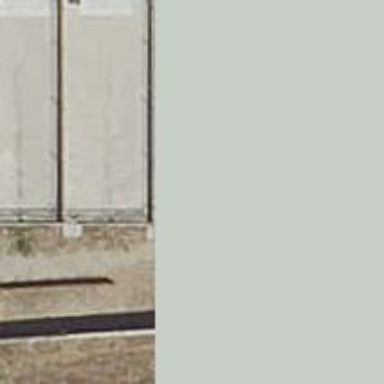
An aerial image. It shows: Chain link fence.